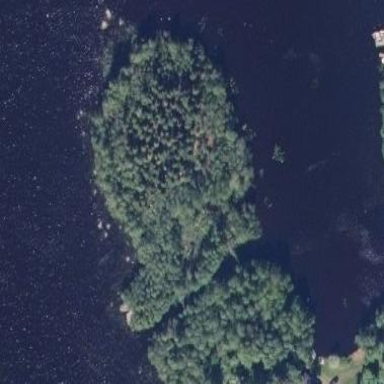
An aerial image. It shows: Islet.